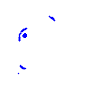
Particle: pion